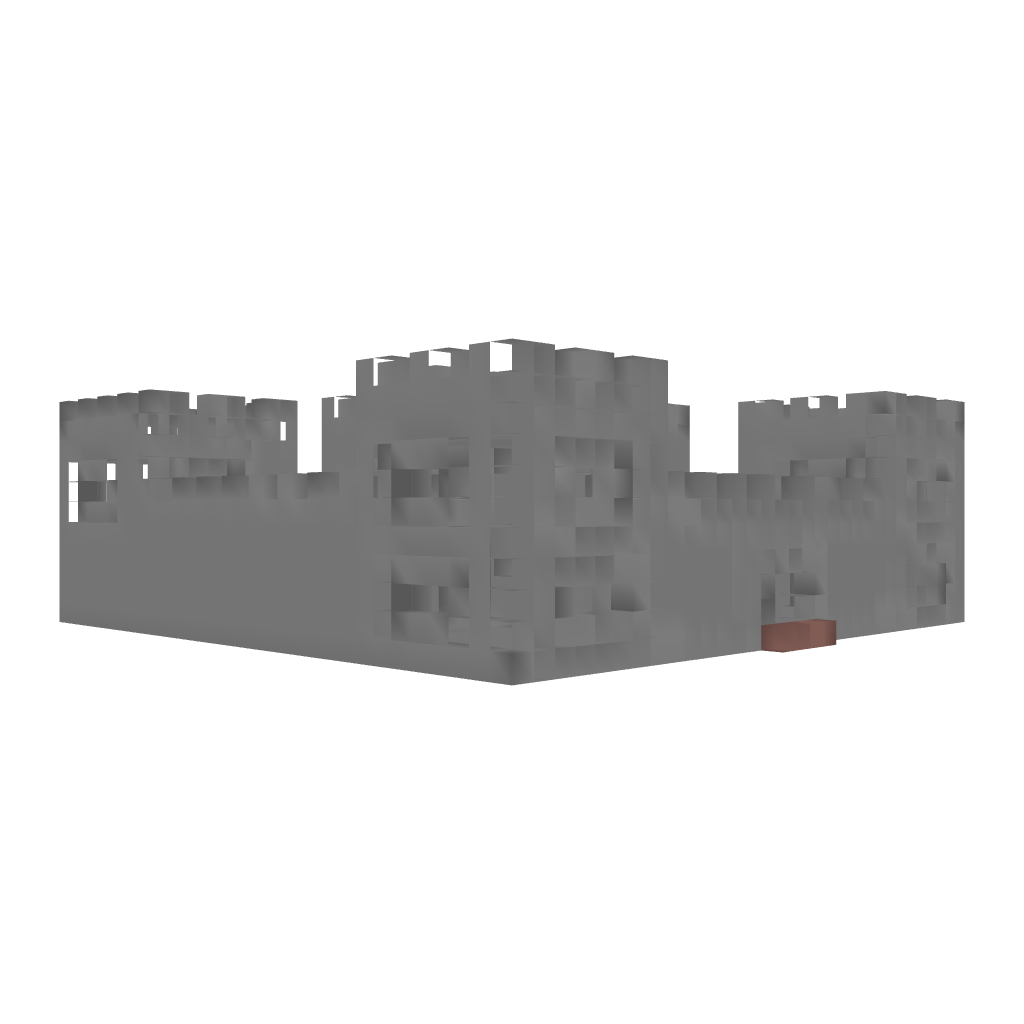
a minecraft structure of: Ultima Online Housing - Castle bad low quality